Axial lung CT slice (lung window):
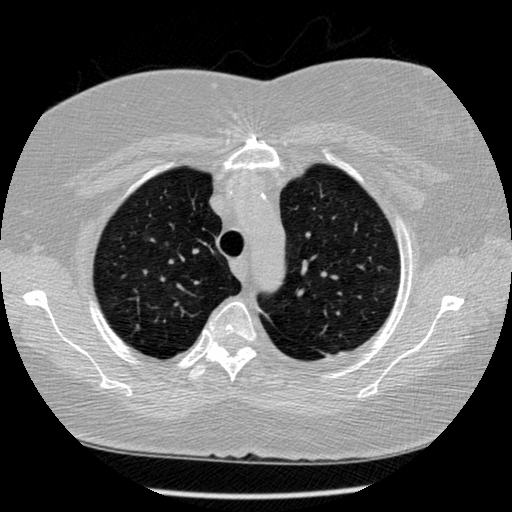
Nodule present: no